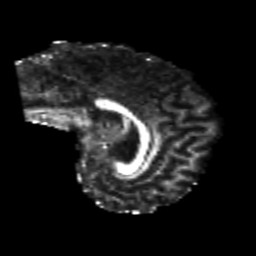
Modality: FA
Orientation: sagittal
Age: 26
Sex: male
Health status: healthy
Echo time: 0.074 s